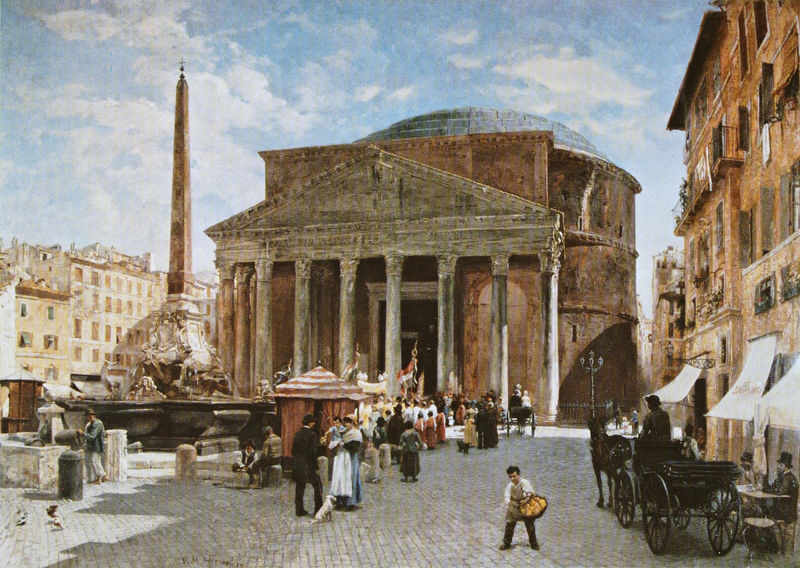
Titel: Pantheon in Rom
Künstler: Veronika Maria Herwegen-Manini
Institution: (Privatbesitz)
Schlagwörter: blau, gemälde, gruppe, himmel, mann, schatten, wasser, weiß, wolken, aquarell, frauen, landschaft, menschen, sitzen, stadt, wäsche, braun, cafe, fenster, frau, hell, hut, lampe, laterne, licht, männer, schwarz, strasse, strassencafe, stuhl, szene, säule, säulen, tisch, zeichnung, gebäude, haus, hund, obst, rot, schirm, leute, malerei, zylinder, alt, architektur, steine, signatur, öl, häuser, pfähle, vögel, kirche, sonne, kind, mutter, personen, brunnen, genre, kinder, oval, pferd, pferde, reiter, rund, räder, turm, springbrunnen, statue, balkon, orangen, schürze, ansicht, fahnen, fassade, fassaden, gasse, italien, passanten, pflaster, vedute, fahne, mittag, nachmittag, giebel, grafik, graphik, tag, kutsche, markt, platz, speichen, besucher, figuren, wagen, kuppel, korb, stufen, junge, tor, pfosten, stadtansicht, wände, kopfstein, plaster, verkäufer, antike, knabe, bayrisch, gemalt, münchen, palast, denkmal, tauben, kopfsteinpflaster, kutscher, koloriert, sonnig, rot weiß, architrav, arkaden, kapitelle, pantheon, rom, fries, portal, römer, sims, gesims, statuen, portikus, antik, götter, griechisch, obelisk, marktplatz, prozession, etagen, geschosse, fontäne, tempel, rundtempel, tholos, stockwerke, römisch, zelt, ewige stadt, forum, ägypten, europa, markise, bauwerk, tempelfront, tympanon, zentralbau, rotunde, rundbau, kuppelbau, brunen, touristen, piazza, strassenlampe, umgebung, buden, markisen, feldherrnhalle, odeonsplatz, pergola, kutschbock, raffael, waren, müll, phallus, brötchenjunge, bude, caré, kutshce, loch im dach, mülltonne, vier ströme brunnen, wos reinregnet, bernini, d, ro, fruchtverkäufer